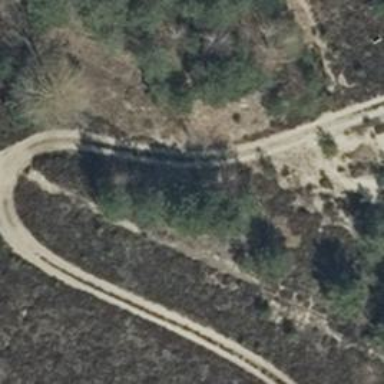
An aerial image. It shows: Sandy track road with grade 4 track type.